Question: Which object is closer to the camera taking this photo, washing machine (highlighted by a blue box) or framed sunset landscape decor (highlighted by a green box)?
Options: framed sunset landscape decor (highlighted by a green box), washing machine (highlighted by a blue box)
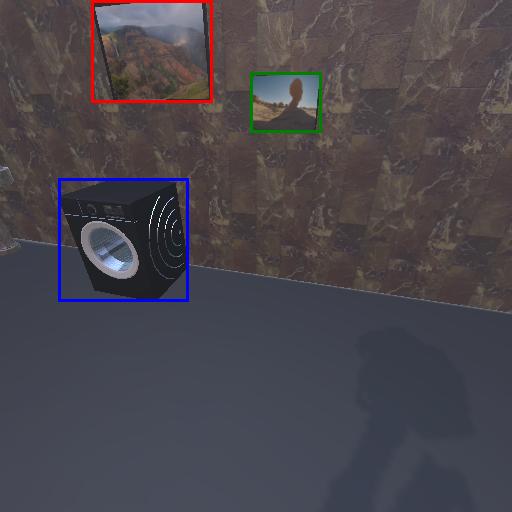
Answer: framed sunset landscape decor (highlighted by a green box)